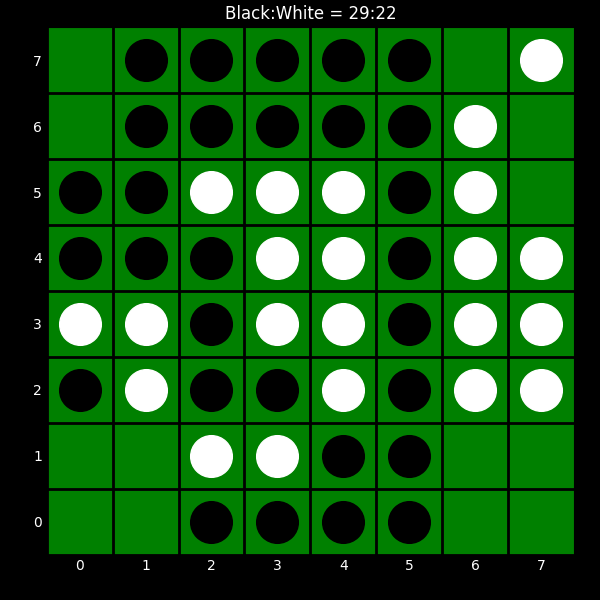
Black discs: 29
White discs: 22